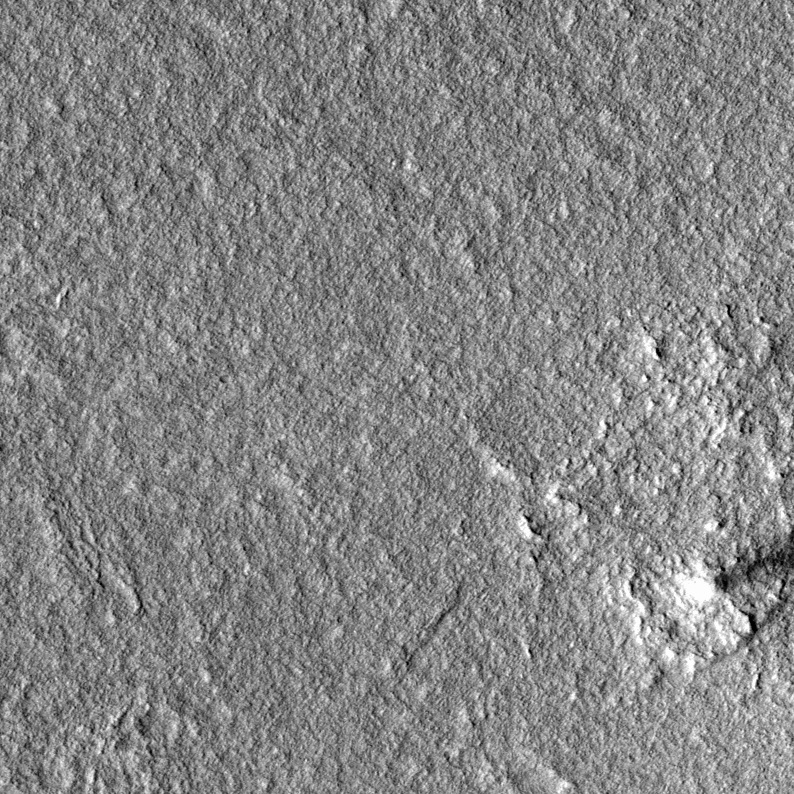
Label: dustdevil